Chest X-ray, PA view. Patient: 70 years old, sex F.
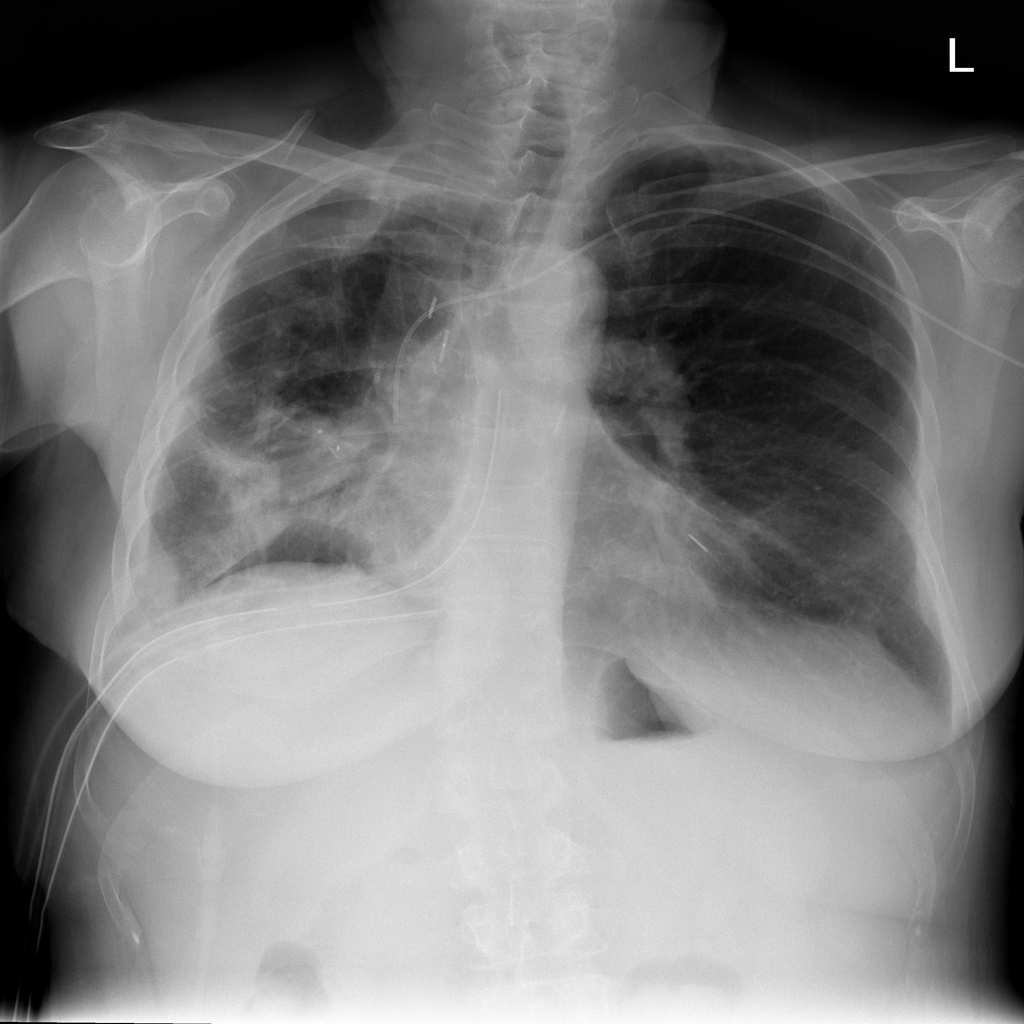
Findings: Pneumothorax